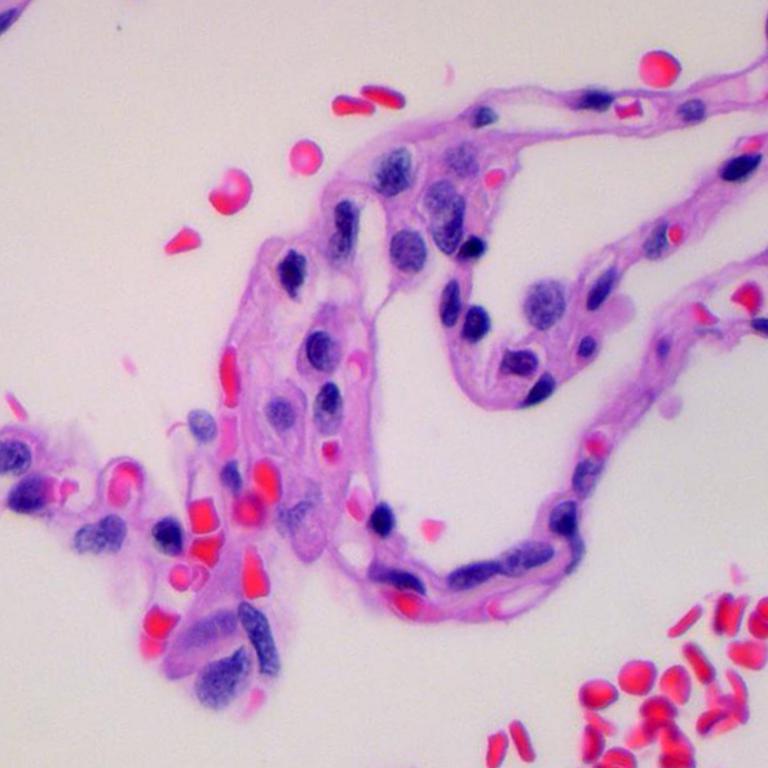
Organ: lung
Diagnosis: benign